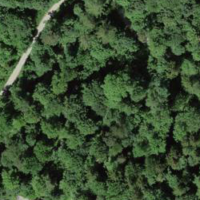
EUNIS habitat code: 41
Species observed at this site:
Lonicera acuminata